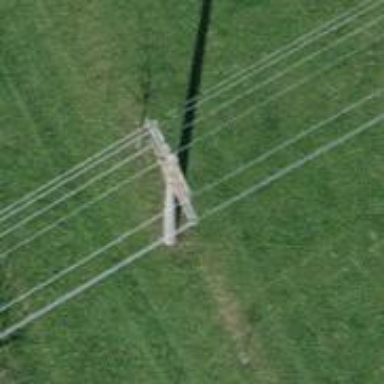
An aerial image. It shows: Power pole.